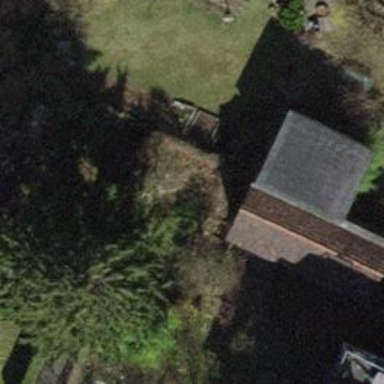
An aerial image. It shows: Shed.